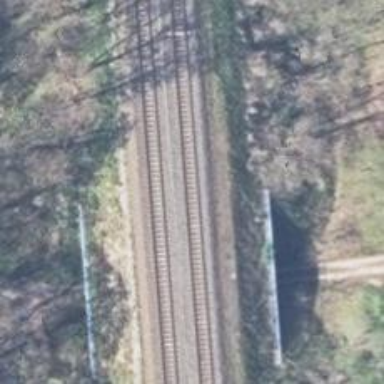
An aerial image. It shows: Bridge with electrified railway tracks featuring contact line.